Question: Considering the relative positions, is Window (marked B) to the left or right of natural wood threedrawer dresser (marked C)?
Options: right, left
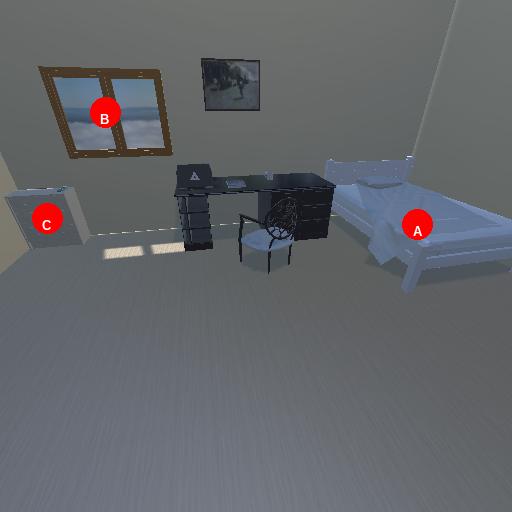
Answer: right